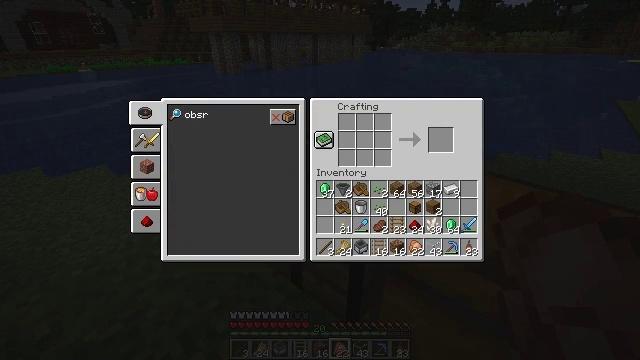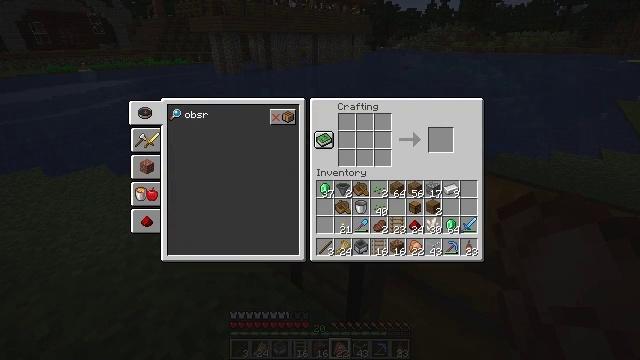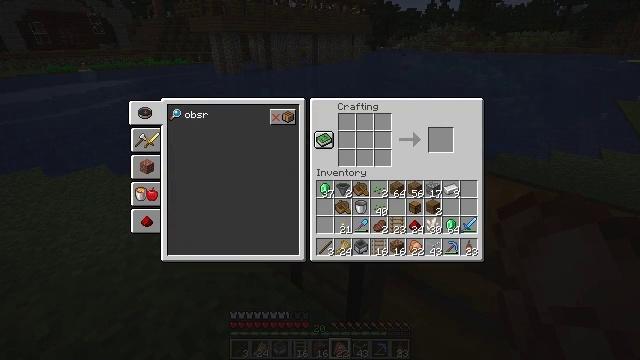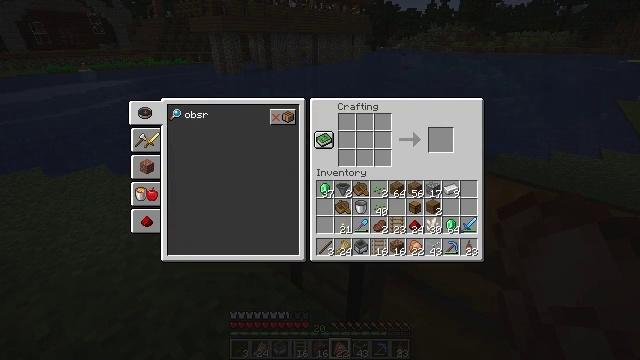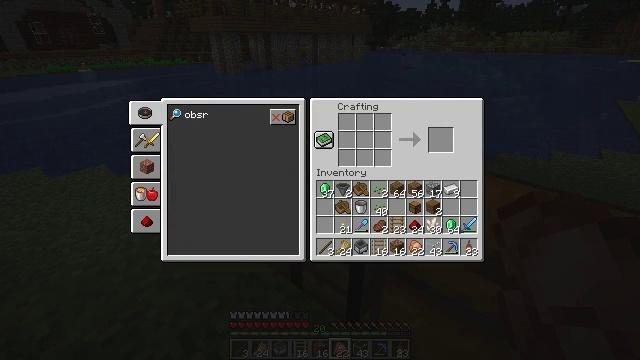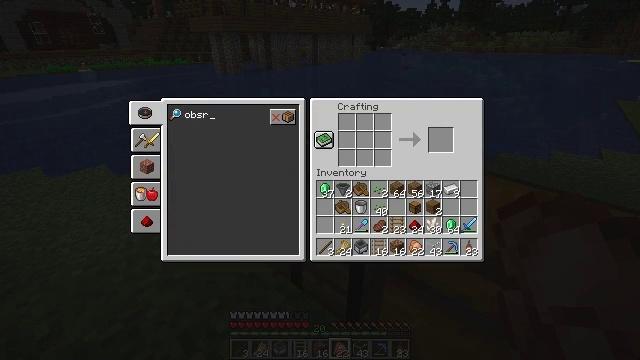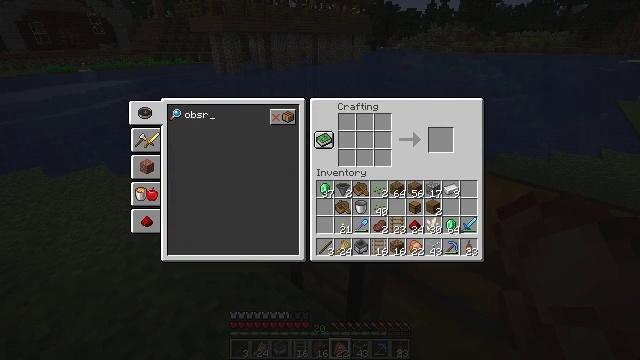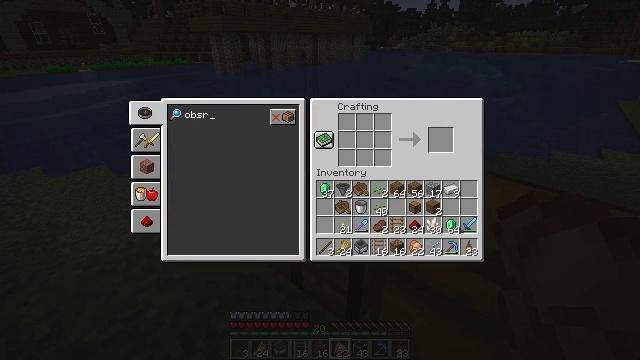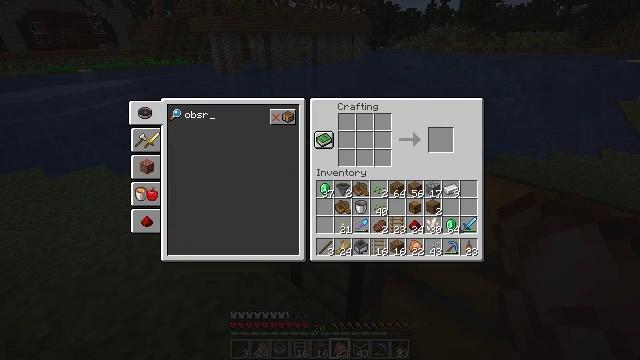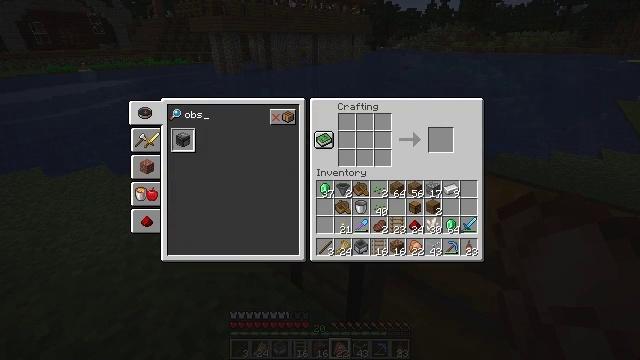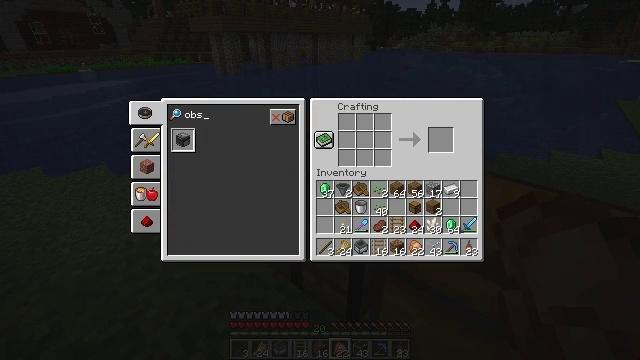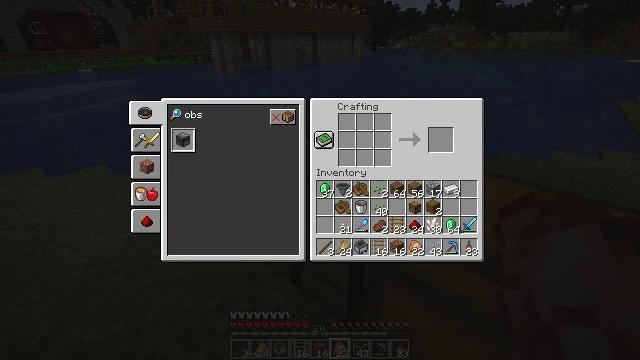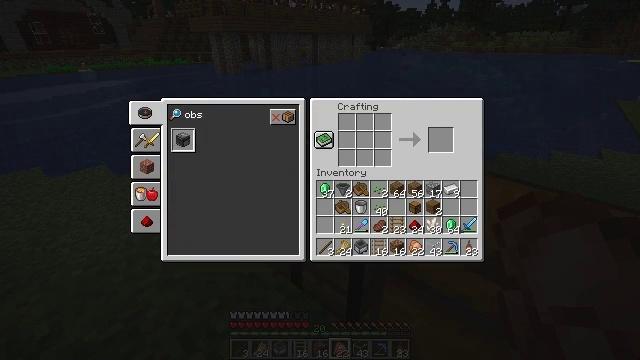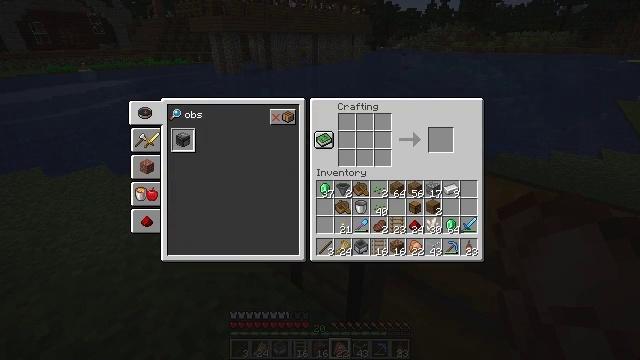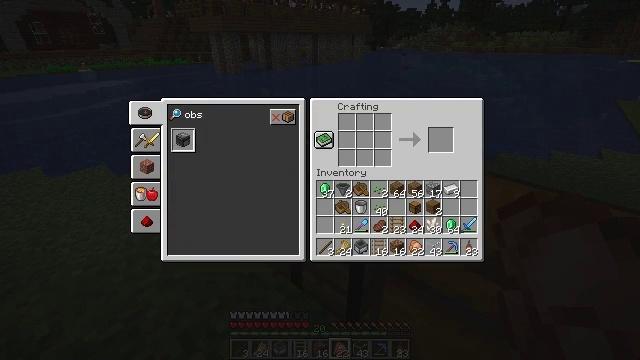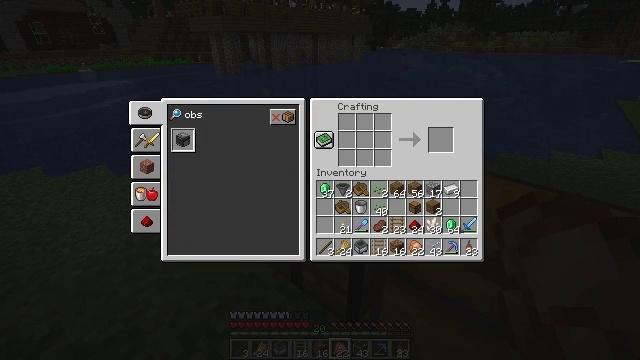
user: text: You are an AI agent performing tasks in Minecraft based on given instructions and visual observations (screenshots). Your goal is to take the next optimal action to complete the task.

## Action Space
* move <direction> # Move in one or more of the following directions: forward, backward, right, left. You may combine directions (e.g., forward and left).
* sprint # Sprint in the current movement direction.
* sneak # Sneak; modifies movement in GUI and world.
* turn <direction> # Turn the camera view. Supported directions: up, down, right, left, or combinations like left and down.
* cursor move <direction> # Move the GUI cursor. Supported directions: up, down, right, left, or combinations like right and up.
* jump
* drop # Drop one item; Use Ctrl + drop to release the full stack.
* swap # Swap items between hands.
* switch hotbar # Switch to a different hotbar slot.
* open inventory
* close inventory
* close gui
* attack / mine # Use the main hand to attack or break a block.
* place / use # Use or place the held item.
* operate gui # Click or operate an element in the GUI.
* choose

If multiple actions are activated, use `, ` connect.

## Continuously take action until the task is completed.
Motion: motion action
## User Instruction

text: Use the crafting table to create an observer.
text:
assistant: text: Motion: no_op
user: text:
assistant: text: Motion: no_op
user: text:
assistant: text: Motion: no_op
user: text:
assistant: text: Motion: no_op
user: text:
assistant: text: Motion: no_op
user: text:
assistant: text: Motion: no_op
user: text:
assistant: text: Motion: no_op
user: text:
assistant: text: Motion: no_op
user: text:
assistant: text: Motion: no_op
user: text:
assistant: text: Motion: no_op
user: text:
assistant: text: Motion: no_op
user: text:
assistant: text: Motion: no_op
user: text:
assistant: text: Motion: no_op
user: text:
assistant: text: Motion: no_op
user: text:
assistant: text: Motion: no_op
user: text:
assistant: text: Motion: no_op
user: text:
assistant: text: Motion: no_op
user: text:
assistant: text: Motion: no_op
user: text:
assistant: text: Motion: no_op
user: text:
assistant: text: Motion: no_op
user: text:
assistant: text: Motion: no_op
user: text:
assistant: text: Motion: no_op
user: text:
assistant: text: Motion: no_op
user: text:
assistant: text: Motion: no_op
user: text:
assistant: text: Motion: cursor move left
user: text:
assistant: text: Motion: no_op
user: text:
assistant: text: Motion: no_op
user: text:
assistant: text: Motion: no_op
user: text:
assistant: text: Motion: no_op
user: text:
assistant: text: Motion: no_op